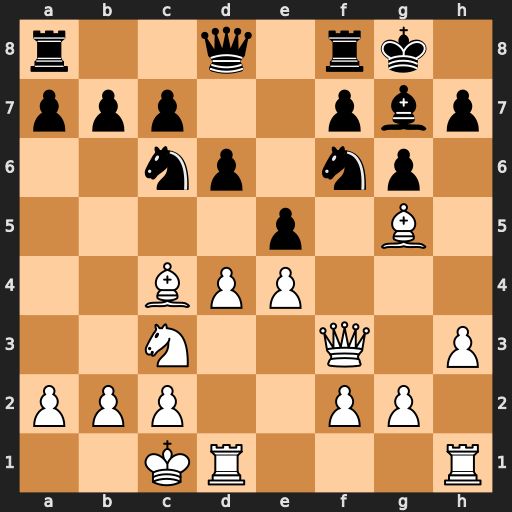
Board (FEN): r2q1rk1/ppp2pbp/2np1np1/4p1B1/2BPP3/2N2Q1P/PPP2PP1/2KR3R
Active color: w
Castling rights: -
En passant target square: -
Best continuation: Nd5 Nxd5 Bxd8